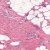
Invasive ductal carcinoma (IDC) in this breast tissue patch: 1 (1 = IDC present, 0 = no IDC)